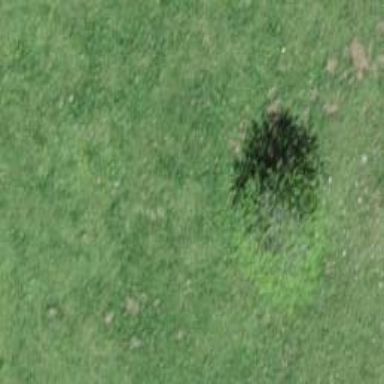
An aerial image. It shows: Needle-leaved tree in natural setting.